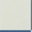
Piece: xx